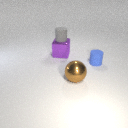
small blue rubber cylinder to the right of large purple metal cube